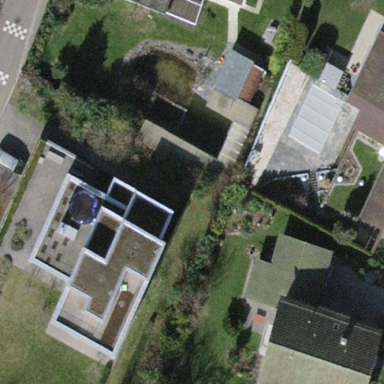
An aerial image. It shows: View of roof of building.